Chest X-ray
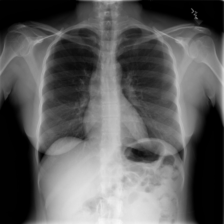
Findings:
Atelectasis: negative
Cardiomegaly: negative
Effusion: negative
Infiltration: negative
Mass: negative
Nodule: negative
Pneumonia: negative
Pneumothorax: negative
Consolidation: negative
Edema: negative
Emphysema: negative
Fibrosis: negative
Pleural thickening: negative
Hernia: negative